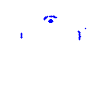
Particle: proton